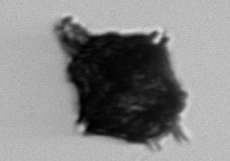
Label: Gonyaulax